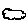
Label: cloud